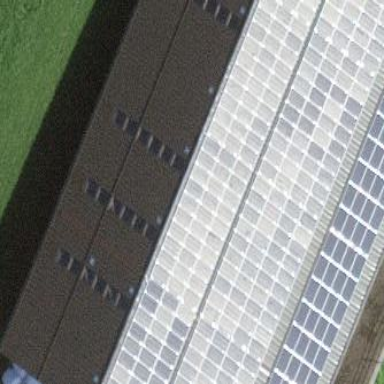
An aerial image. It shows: Solar photovoltaic panel generator.